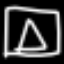
Label: square